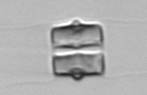
Label: Chaetoceros_didymus